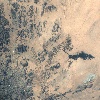
Label: land